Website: home-depot
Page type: billing-address
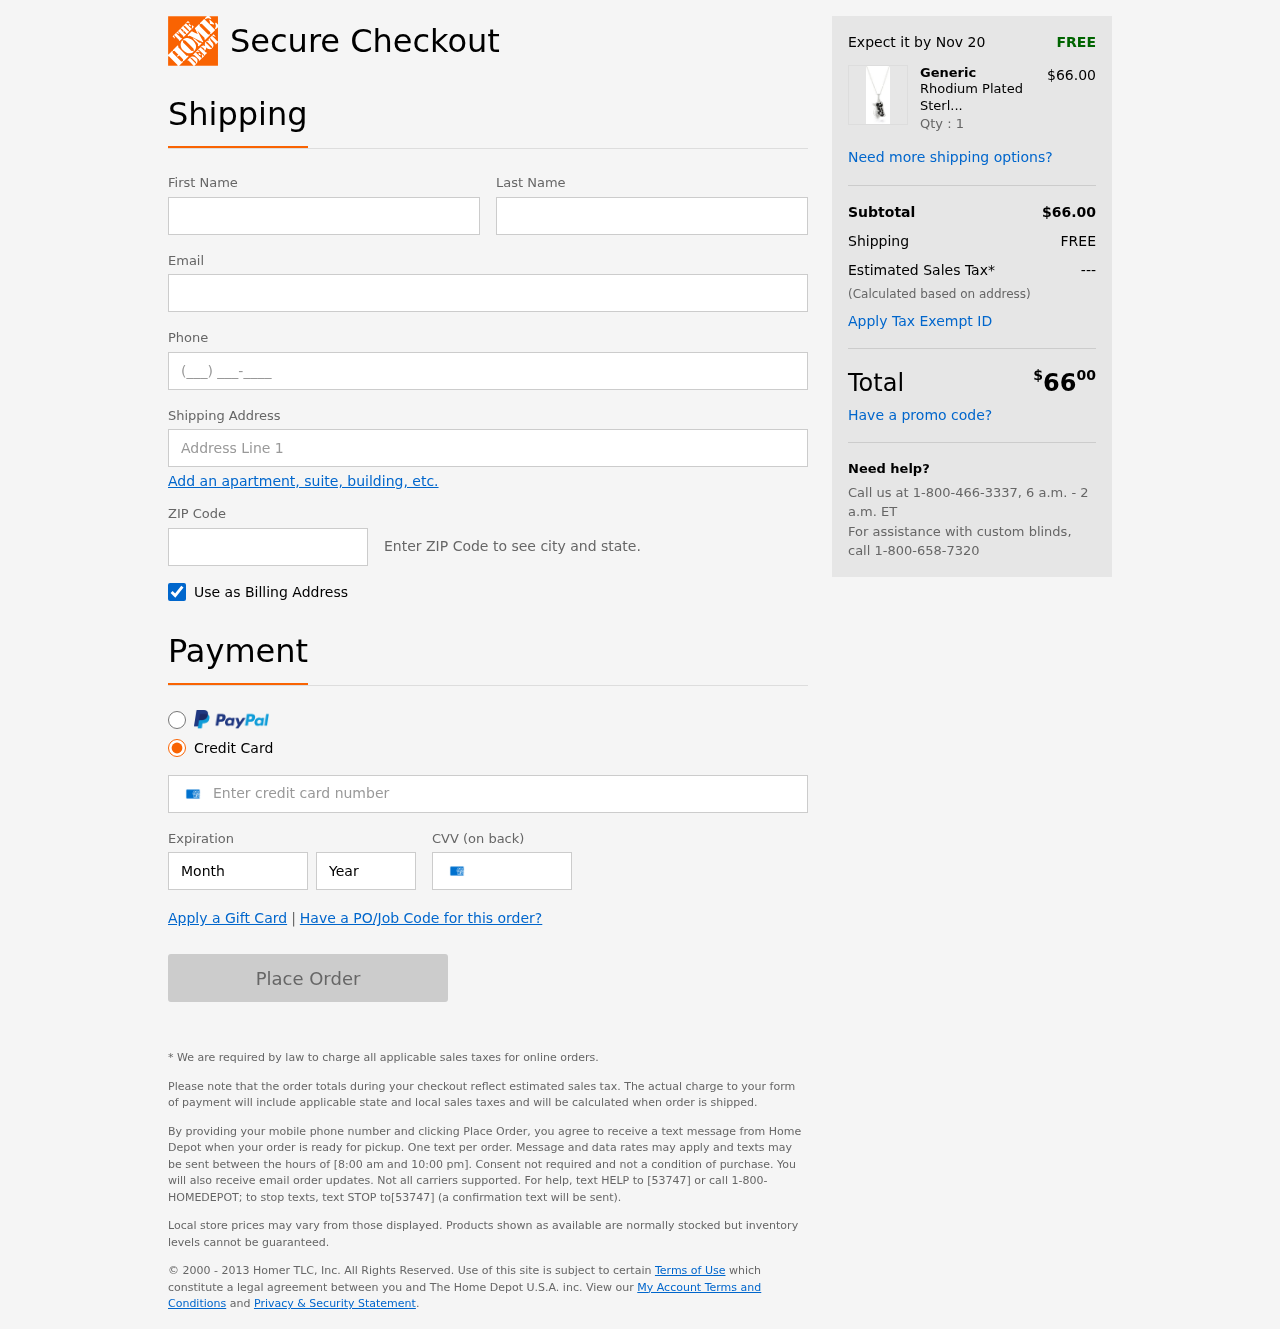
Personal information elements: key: PII_FIRSTNAME
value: Barbara
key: PII_LASTNAME
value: Anderson
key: PII_EMAIL
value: barbaraanderson@yahoo.com
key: PII_PHONE
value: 7773359729
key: PII_STREET
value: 77803 Debra Forks
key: PII_POSTCODE
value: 66990
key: PII_CARD_NUMBER
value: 3466 2812 8086 791
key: PII_CARD_EXPIRY_MONTH
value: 04
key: PII_CARD_CVV
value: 4081
Product elements: key: PRODUCT1_BRAND
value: Generic
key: PRODUCT1_NAME
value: Rhodium Plated Sterling Silver Penguin Pendant Necklace, 18"
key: PRODUCT1_PRICE
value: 66
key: PRODUCT1_QUANTITY
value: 1
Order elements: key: ORDER_DELIVERY_DATE
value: Nov 20
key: ORDER_SUBTOTAL
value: $66.00
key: ORDER_SHIPPING_COST
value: FREE
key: ORDER_TAX
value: ---
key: ORDER_TOTAL2
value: $6600